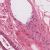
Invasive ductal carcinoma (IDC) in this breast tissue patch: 0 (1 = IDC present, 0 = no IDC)